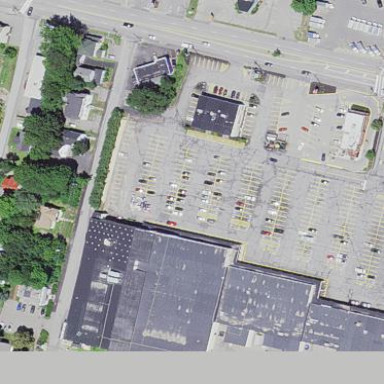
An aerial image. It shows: Mall building.